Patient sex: M
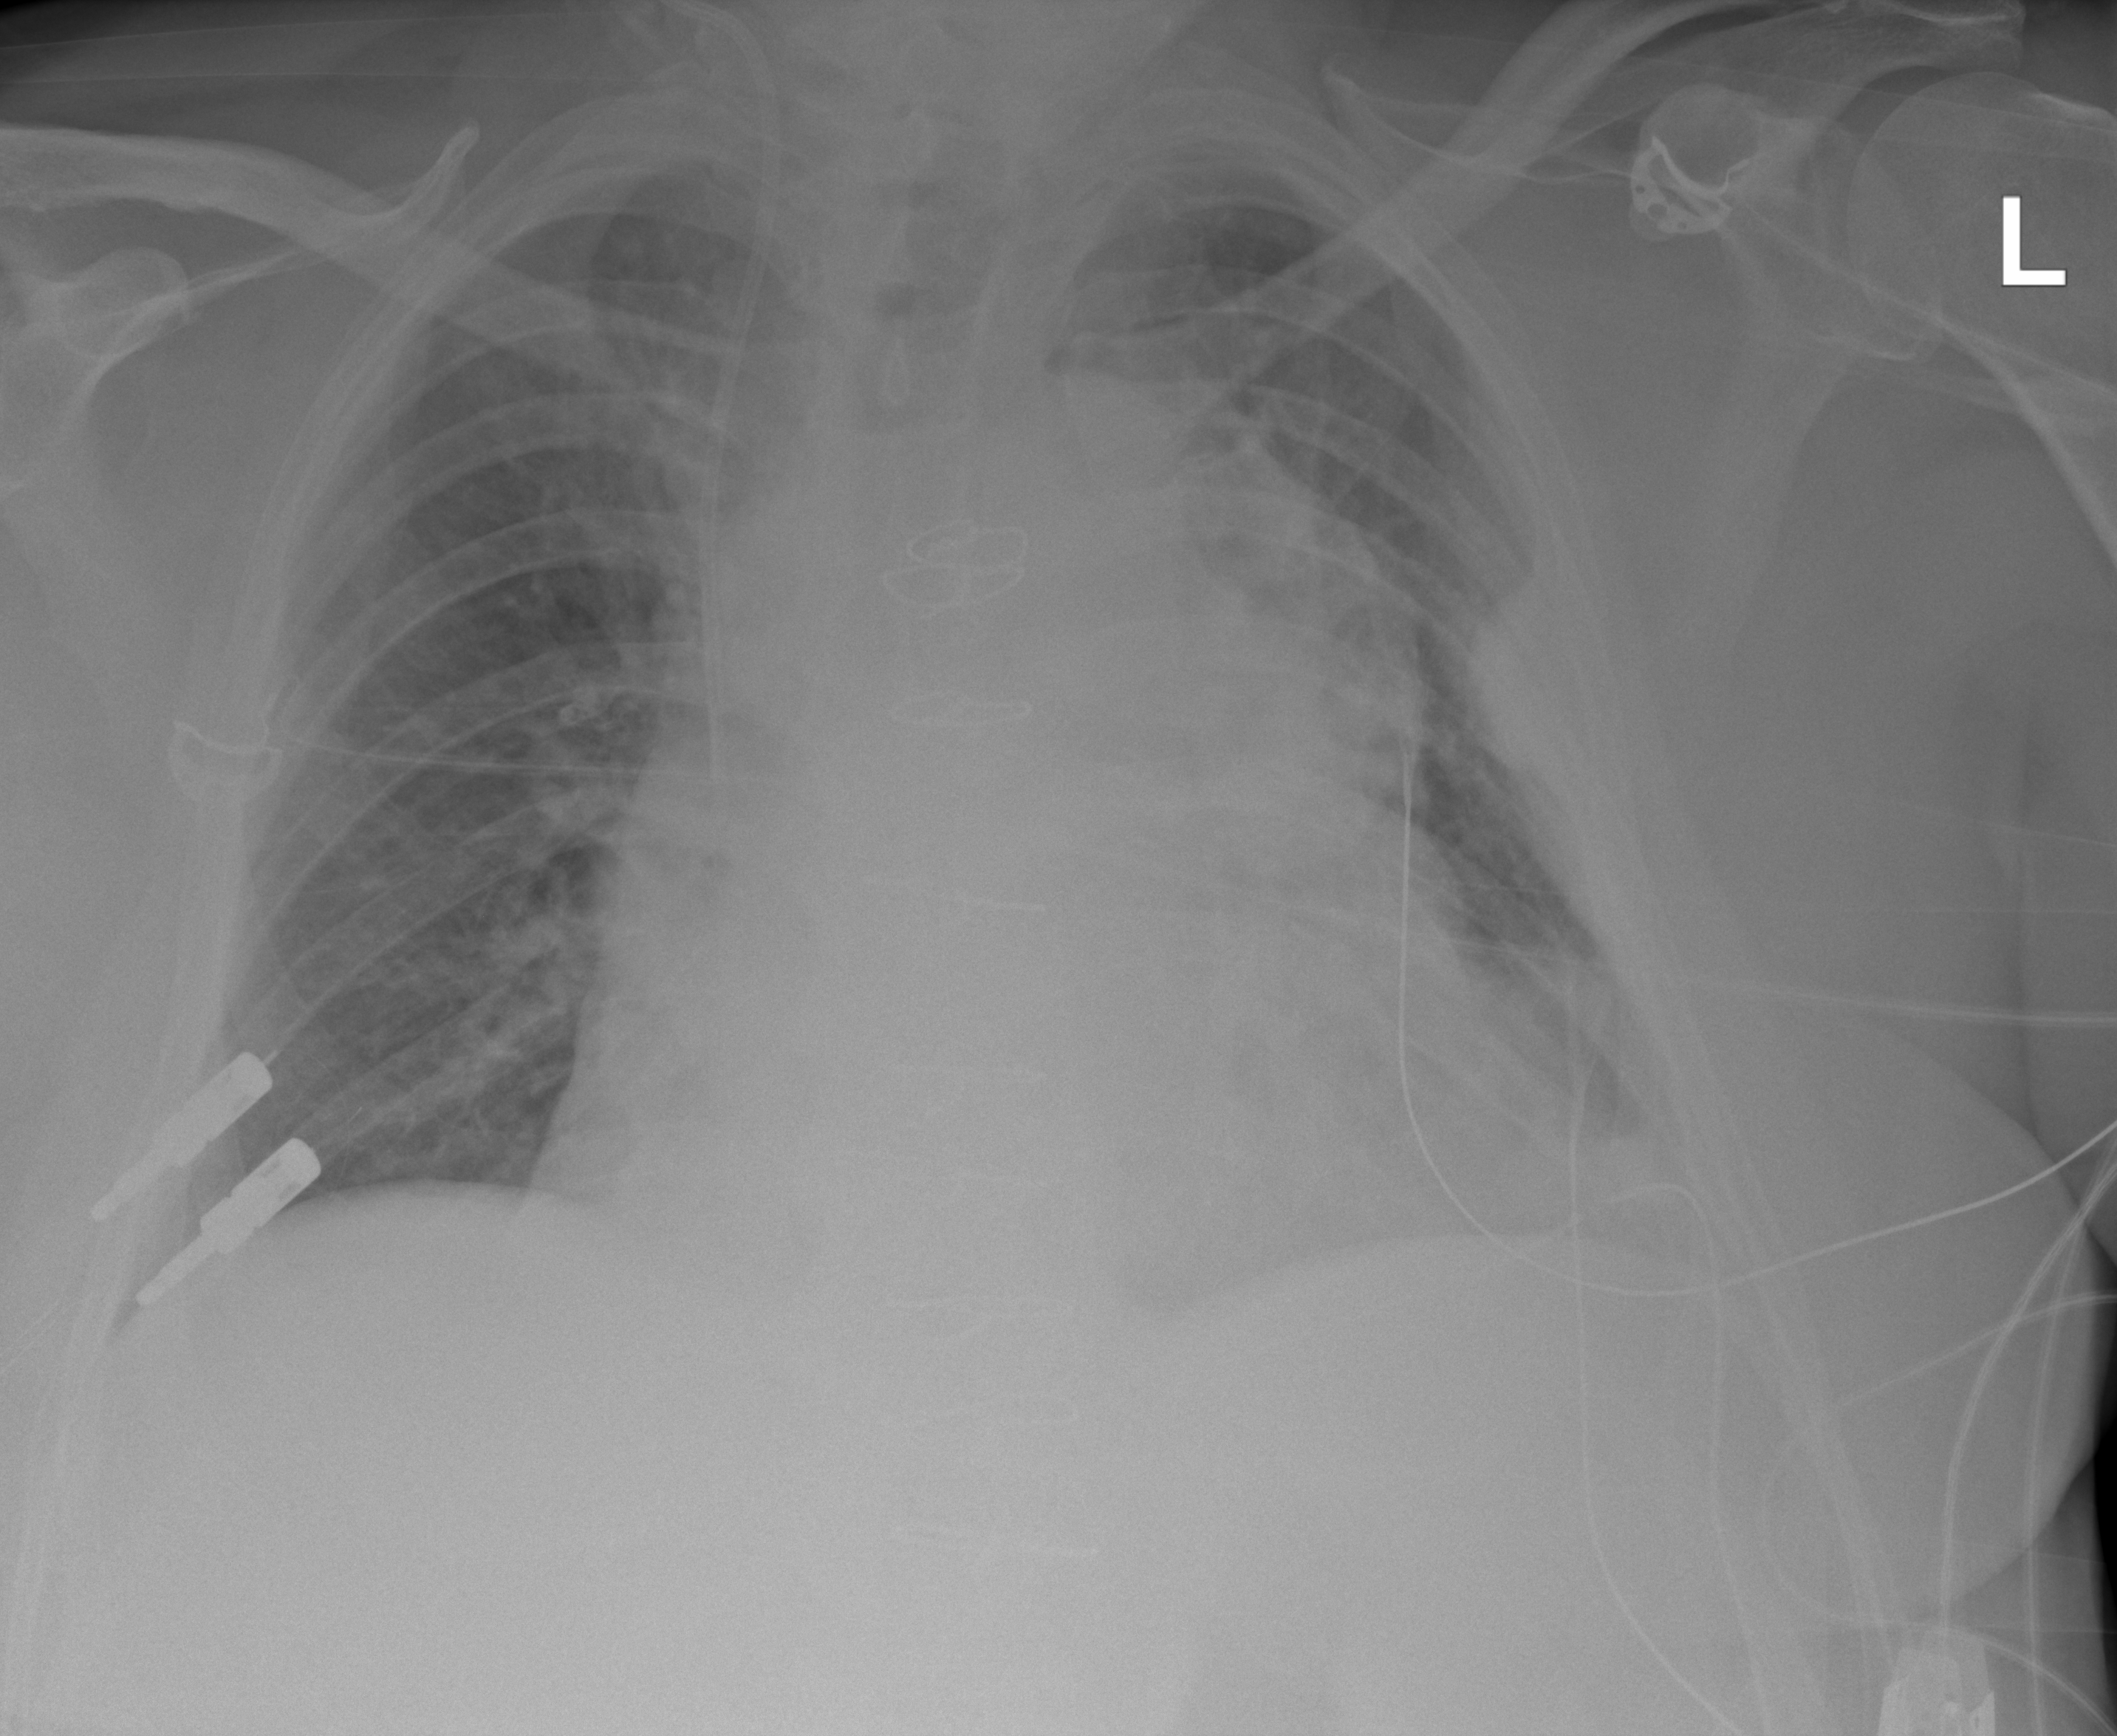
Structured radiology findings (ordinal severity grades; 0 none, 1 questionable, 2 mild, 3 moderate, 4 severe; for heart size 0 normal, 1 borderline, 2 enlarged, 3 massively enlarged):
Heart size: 2
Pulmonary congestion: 2
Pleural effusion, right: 0
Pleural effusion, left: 2
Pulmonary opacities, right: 0
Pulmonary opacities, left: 0
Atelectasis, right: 2
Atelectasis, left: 2